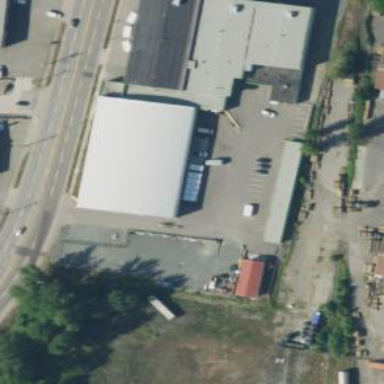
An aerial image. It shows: Industrial building that functions as warehouse for storage rental.